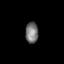
Tissue: skin
Cell type: T cells
Senescence score: 0.8071
Nuclear area (px): 270
Mean DAPI intensity: 115.581